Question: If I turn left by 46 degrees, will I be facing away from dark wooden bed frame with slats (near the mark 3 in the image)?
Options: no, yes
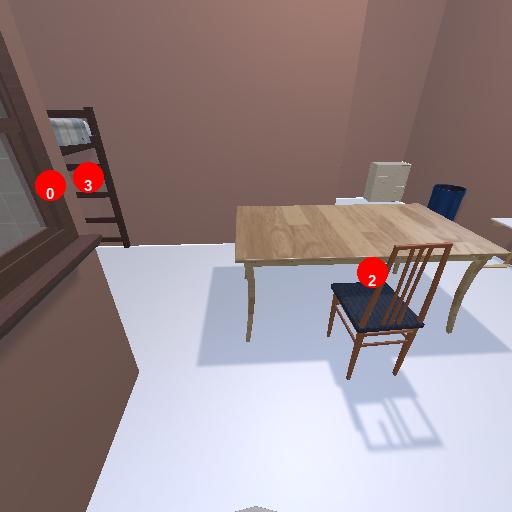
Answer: no